Breast ultrasound image
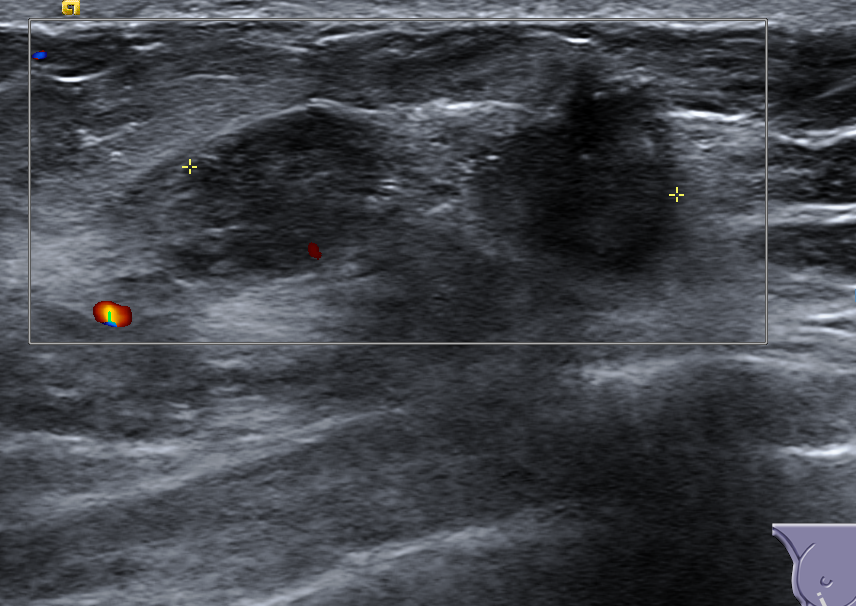
Diagnosis: malignant